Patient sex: M
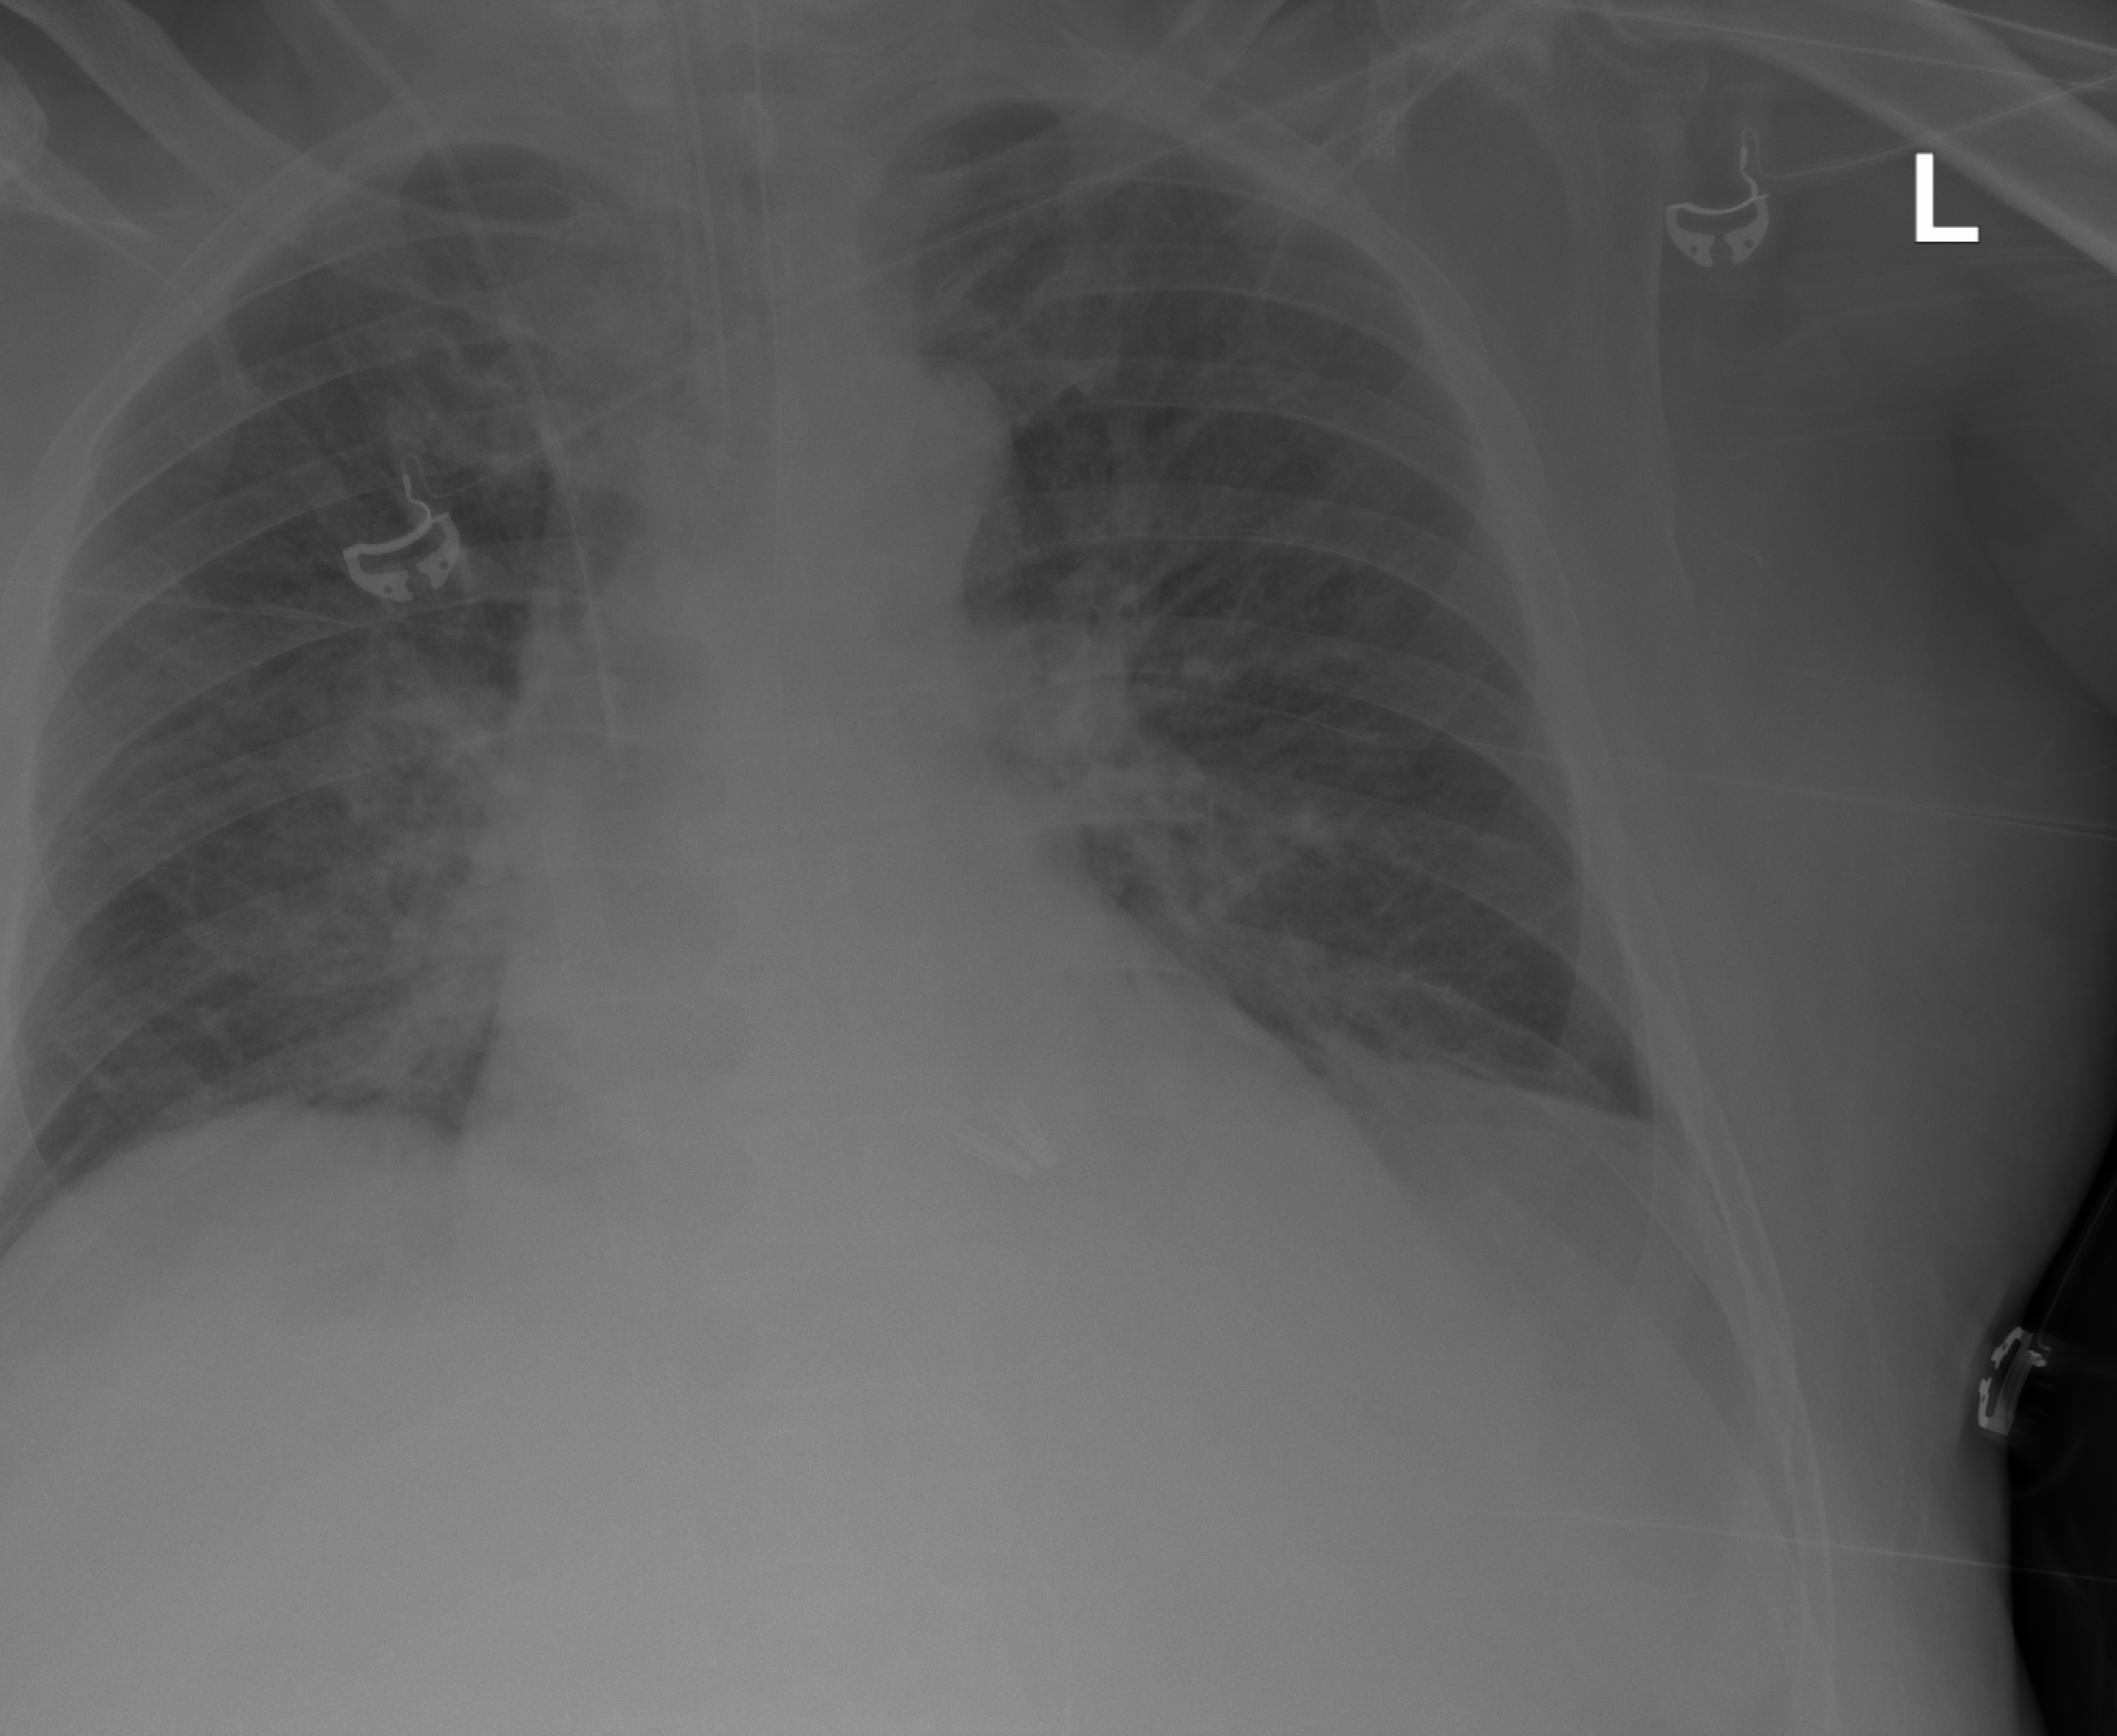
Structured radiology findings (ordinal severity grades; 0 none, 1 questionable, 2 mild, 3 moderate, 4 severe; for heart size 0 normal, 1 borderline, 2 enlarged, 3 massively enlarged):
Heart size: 0
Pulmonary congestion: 2
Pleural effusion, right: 0
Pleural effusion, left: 2
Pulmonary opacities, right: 2
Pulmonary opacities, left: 2
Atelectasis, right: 0
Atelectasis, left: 2